Interaction volume radius: 5 \u00c5
Interaction volume height: 20 \u00c5
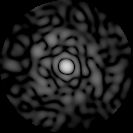
Disorder parameter: 0.7961